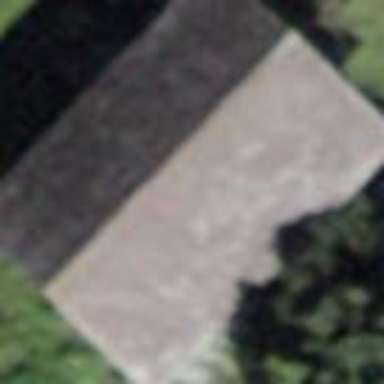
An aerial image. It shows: Rural barn.